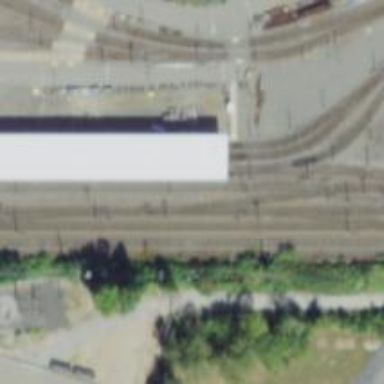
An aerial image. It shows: Light rail service yard with electrified contact lines. Building passage tunnel is also visible in the scene.